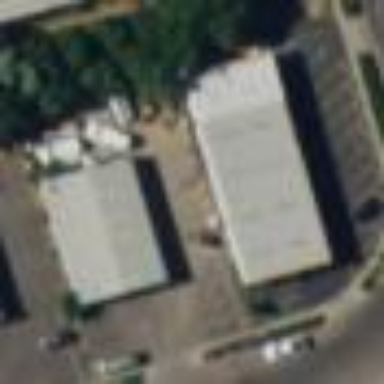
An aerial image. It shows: Industrial area with car repair shop.